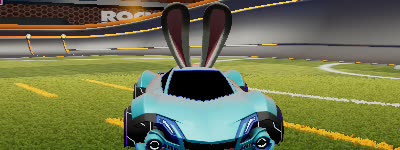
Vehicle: werewolf